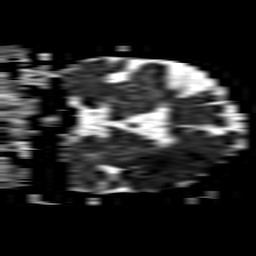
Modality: ADC
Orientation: coronal
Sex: female
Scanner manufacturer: philips
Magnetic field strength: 1.5 T
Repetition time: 3.403 s
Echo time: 0.06922 s